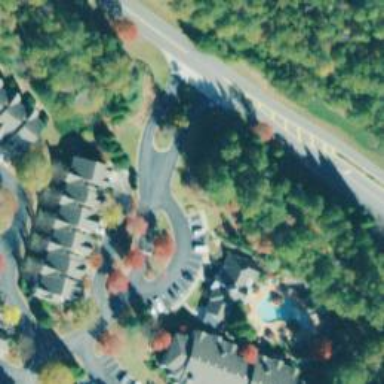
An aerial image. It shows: Residential road.